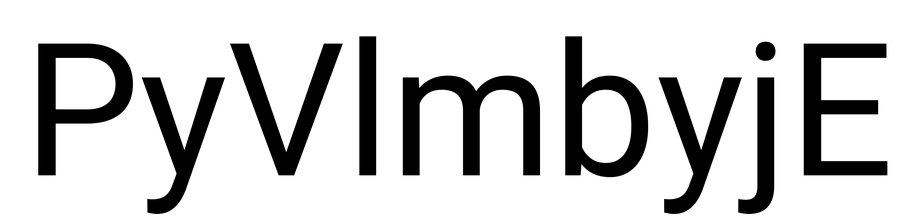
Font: Roboto_Regular